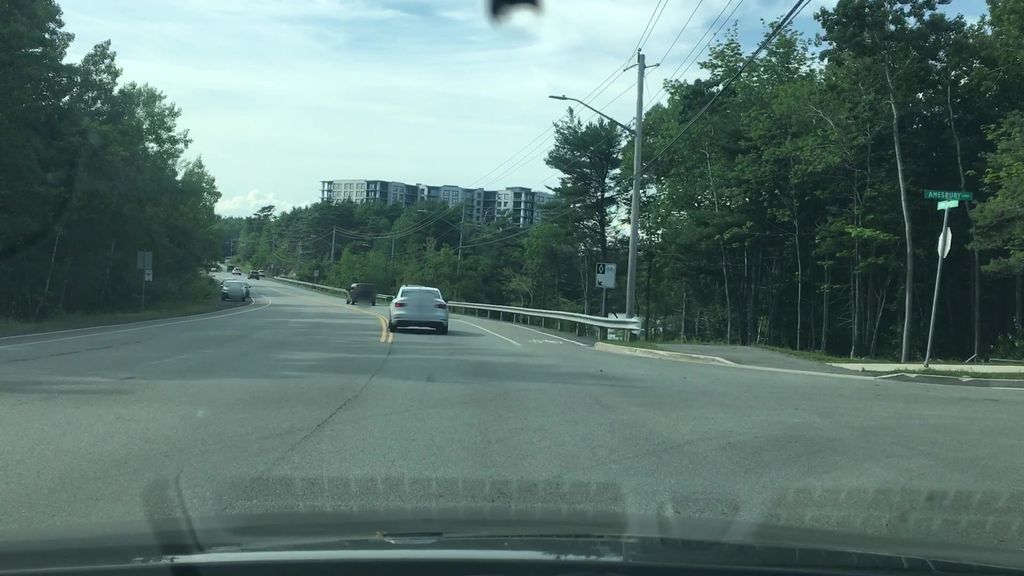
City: halifax